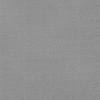
Atmospheric dust classification: dusty